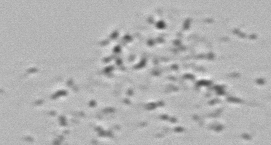
Label: Phaeocystis_debris